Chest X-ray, PA view. Patient: 47 years old, sex M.
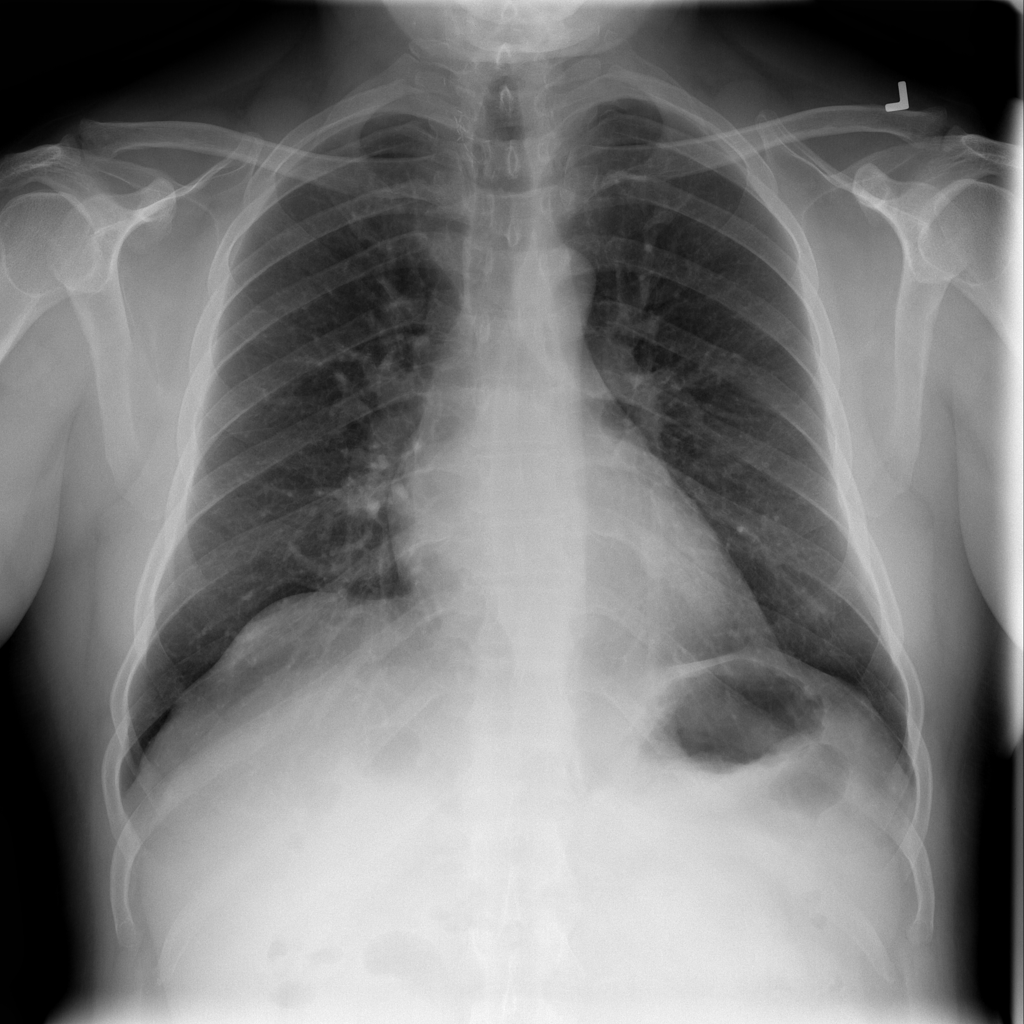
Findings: No Finding